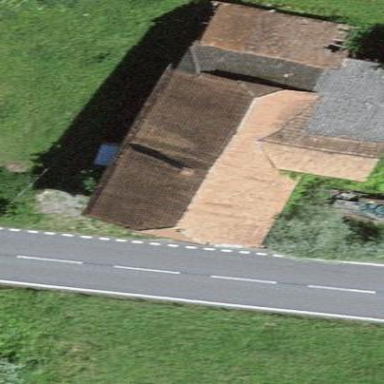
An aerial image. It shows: Farm building.